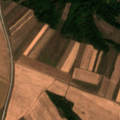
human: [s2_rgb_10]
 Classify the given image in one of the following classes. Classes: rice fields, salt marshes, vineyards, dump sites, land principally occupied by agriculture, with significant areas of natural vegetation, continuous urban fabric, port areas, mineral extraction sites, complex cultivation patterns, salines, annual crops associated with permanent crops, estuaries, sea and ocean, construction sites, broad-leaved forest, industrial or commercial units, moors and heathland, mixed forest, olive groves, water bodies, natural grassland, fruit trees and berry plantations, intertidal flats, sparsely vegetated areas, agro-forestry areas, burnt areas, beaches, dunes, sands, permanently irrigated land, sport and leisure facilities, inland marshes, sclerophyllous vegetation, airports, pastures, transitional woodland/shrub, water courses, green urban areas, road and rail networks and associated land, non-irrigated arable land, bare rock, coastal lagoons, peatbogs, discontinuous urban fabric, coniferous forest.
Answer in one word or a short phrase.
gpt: non-irrigated arable land, complex cultivation patterns, land principally occupied by agriculture, with significant areas of natural vegetation, broad-leaved forest